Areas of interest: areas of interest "Company"
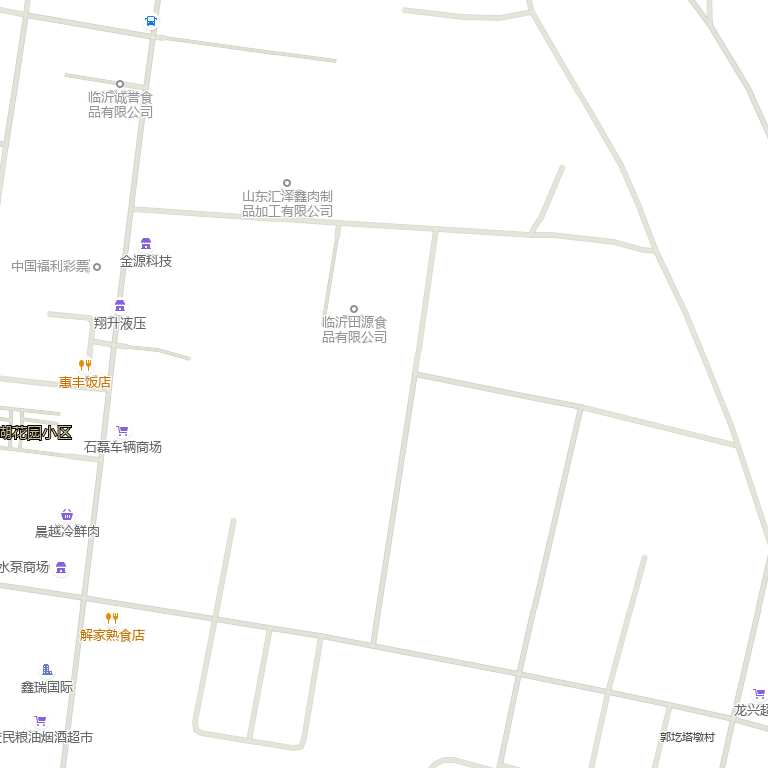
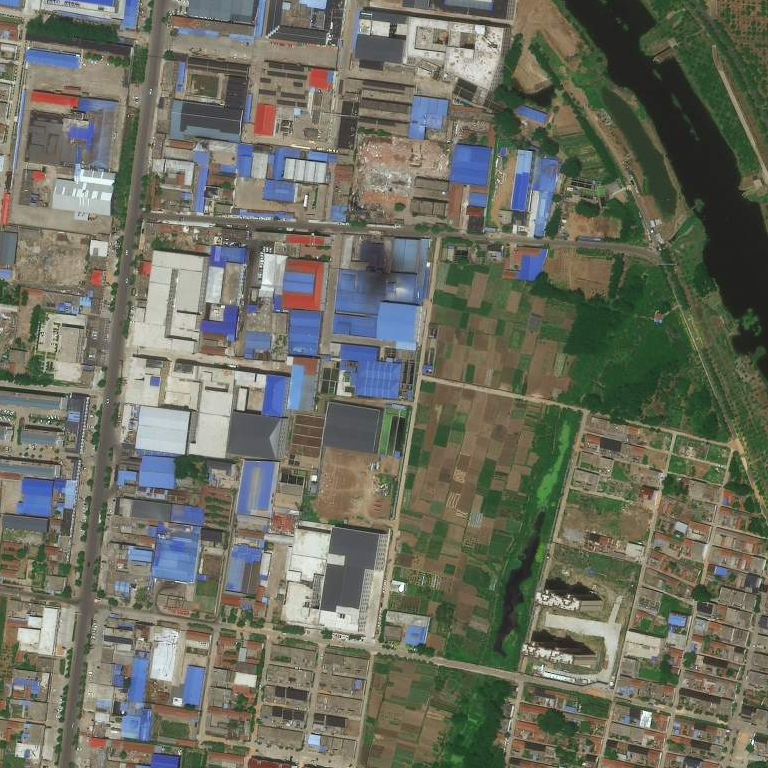